Interaction volume radius: 10 \u00c5
Interaction volume height: 15 \u00c5
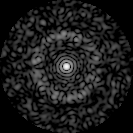
Disorder parameter: 0.8152